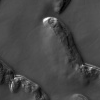
Atmospheric dust classification: not_dusty